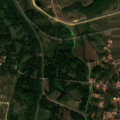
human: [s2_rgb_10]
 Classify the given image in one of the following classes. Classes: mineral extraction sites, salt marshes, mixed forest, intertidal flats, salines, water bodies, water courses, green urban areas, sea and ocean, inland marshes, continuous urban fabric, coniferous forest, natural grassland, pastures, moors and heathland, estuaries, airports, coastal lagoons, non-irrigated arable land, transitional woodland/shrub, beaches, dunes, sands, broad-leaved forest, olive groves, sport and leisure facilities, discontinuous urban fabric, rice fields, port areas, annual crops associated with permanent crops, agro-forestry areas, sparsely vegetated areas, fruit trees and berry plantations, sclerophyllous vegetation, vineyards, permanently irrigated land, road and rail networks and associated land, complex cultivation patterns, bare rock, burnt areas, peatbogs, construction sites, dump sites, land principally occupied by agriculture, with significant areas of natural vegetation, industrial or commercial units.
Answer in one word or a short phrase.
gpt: discontinuous urban fabric, non-irrigated arable land, land principally occupied by agriculture, with significant areas of natural vegetation, broad-leaved forest, transitional woodland/shrub